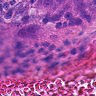
Metastatic tissue present: yes